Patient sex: F
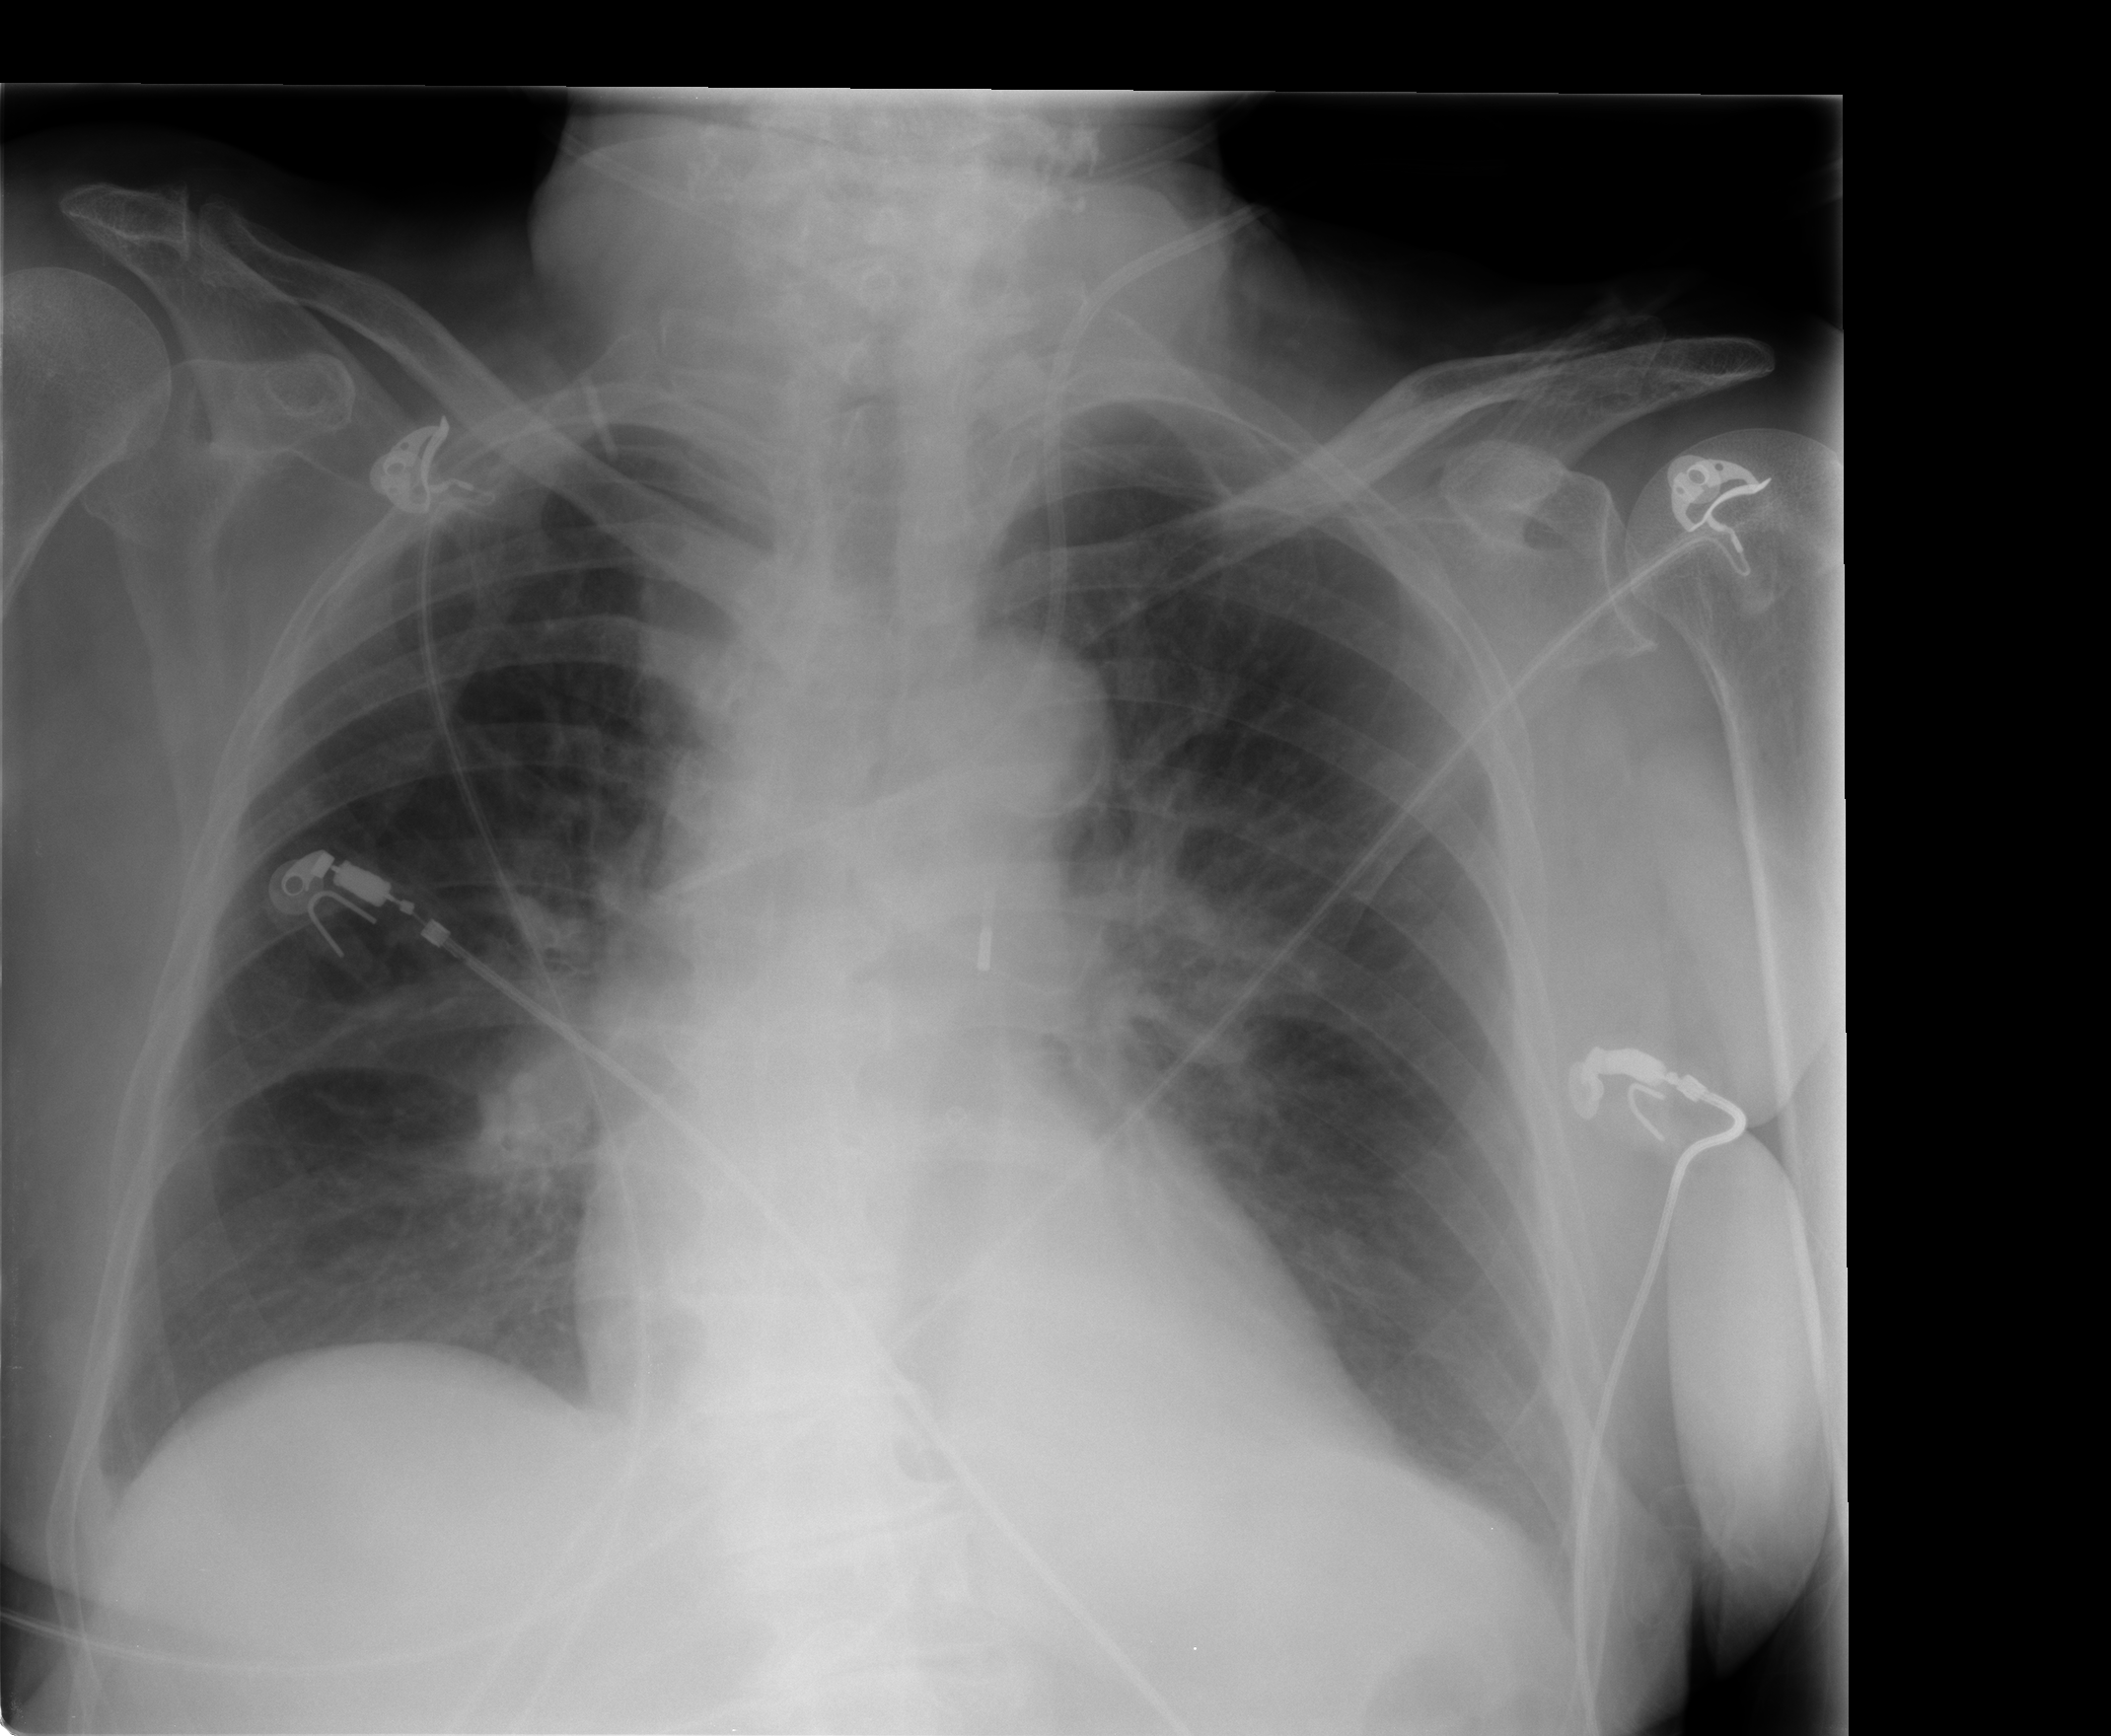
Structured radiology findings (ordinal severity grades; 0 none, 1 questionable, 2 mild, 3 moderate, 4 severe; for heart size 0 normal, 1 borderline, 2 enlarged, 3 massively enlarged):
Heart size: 0
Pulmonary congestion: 2
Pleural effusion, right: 0
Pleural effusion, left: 0
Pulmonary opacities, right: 0
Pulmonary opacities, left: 0
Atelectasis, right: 2
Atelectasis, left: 2